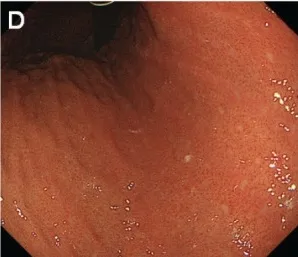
Esophagogastroduodenoscopy images of Case 2. : The small elevations regressed 5 months after H. Pylori eradication.
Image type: endoscopy (gi_endoscopy)